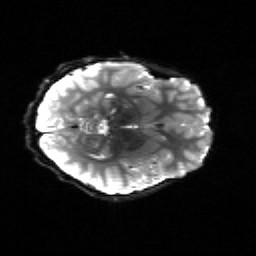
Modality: sbref
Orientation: axial
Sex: female
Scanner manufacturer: siemens
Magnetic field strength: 3 T
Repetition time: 5 s
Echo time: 0.071 s